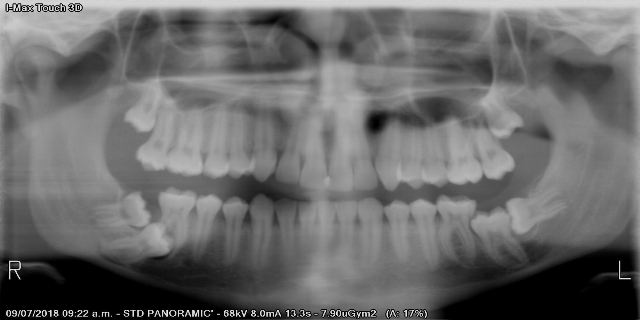
adult